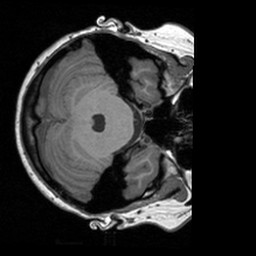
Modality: T1w
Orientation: axial
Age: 22
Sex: female
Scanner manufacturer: siemens
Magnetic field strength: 3 T
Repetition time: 1.9 s
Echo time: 0.00226 s